Question: Basically in my 'Design' & 'Browser' the CSS of my JQuery Slider makes my ASP.NET buttons appear that way even though the actual CSS of the buttons appears behind and in the section it should be as shown below in the image.
am I referencing something wrong for the ASP side as the page functions how it should it's just the styling of it i might of got wrong or maybe have something I shouldn't have , so my question is Can you think of anything wrong with this which could cause the problems I have at hand?
'''
<%@ Page Language="VB" AutoEventWireup="false" CodeFile="MachineSweepLite.aspx.vb" Inherits="Production_MachineSweepLite" %>
<%@ Register assembly="AjaxControlToolkit" namespace="AjaxControlToolkit" tagprefix="asp" %>
<!DOCTYPE html PUBLIC "-//W3C//DTD XHTML 1.0 Transitional//EN" "http://www.w3.org/TR/xhtml1/DTD/xhtml1-transitional.dtd" >
<html xmlns="http://www.w3.org/1999/xhtml">
<head id="Head1" runat="server">
<title></title>
<link href="jquery.mobile-1.4.2.css" rel="stylesheet" />
<link id="stylesheet" href="ControlStyle.css" rel="stylesheet" type="text/css" runat="server" />
<script type='text/javascript' src='http://code.jquery.com/jquery-1.8.3.js'> </script>
<script type='text/javascript' src='jquery.mobile-1.4.2.js' ></script>
<meta name="viewport" content="width=device-width; initial-scale = 1.0; maximum-scale=1.0; user-scalable=no" />
</head>
<body background="../icons/Building-Confidence-logo.jpg" onload="init();">
<form id="form1" runat="server" class="formbackground">
<h1 runat="server" id="pageTitle"> </h1>
<asp:GridView ID="GridView1" runat="server" DataSourceID="SqlDataSource1"
AutoGenerateColumns="False" BackColor="White" Width="100%"
style="font-size: xx-large">
<AlternatingRowStyle BackColor="#CCFFFF" />
<Columns>
<asp:BoundField DataField="Questions" HeaderText="Questions" SortExpression="Questions" />
<asp:TemplateField ItemStyle-Width="15%">
<ItemTemplate>
<div style="height: 50px; float: left; width: 27%;">
<%-- <label for="quesTion"></label>--%>
<select name="quesTion" id="quesTion" data-role="slider" runat="server">
<option value="Yes" selected="selected">Yes</option>
<option value="No">No</option>
</select>
</div>
</ItemTemplate>
</asp:TemplateField>
</Columns>
</asp:GridView>
<asp:SqlDataSource ID="SqlDataSource1" runat="server"
ConnectionString="<%$ ConnectionStrings:saleConnectionString %>" SelectCommand="Select AreaID, QuestionID, Questions From (Select AreaID, Question1,
Question2,
Question3,
Question4,
Question5,
Question6,
Question7
From MachineSweepQuestions) x
UNPIVOT
(
Questions
For QuestionID in (Question1, Question2, Question3, Question4, Question5, Question6,Question7)
) unpiv Where AreaID = @AreaID">
<SelectParameters>
<asp:QueryStringParameter Name="AreaID" QueryStringField="AreaID" />
</SelectParameters>
</asp:SqlDataSource>
<div style="width: 300px">
<asp:Button ID="backBtn" runat="server" Text="Back" cssclass="classname"
Height="50px" Width="90px" />
&nbsp;<asp:Button ID="checkBtn" runat="server" Text="Complete Check" cssclass="classname"
Height="50px" Width="149px" />
</div>
</form>
</body>
</html>
'''
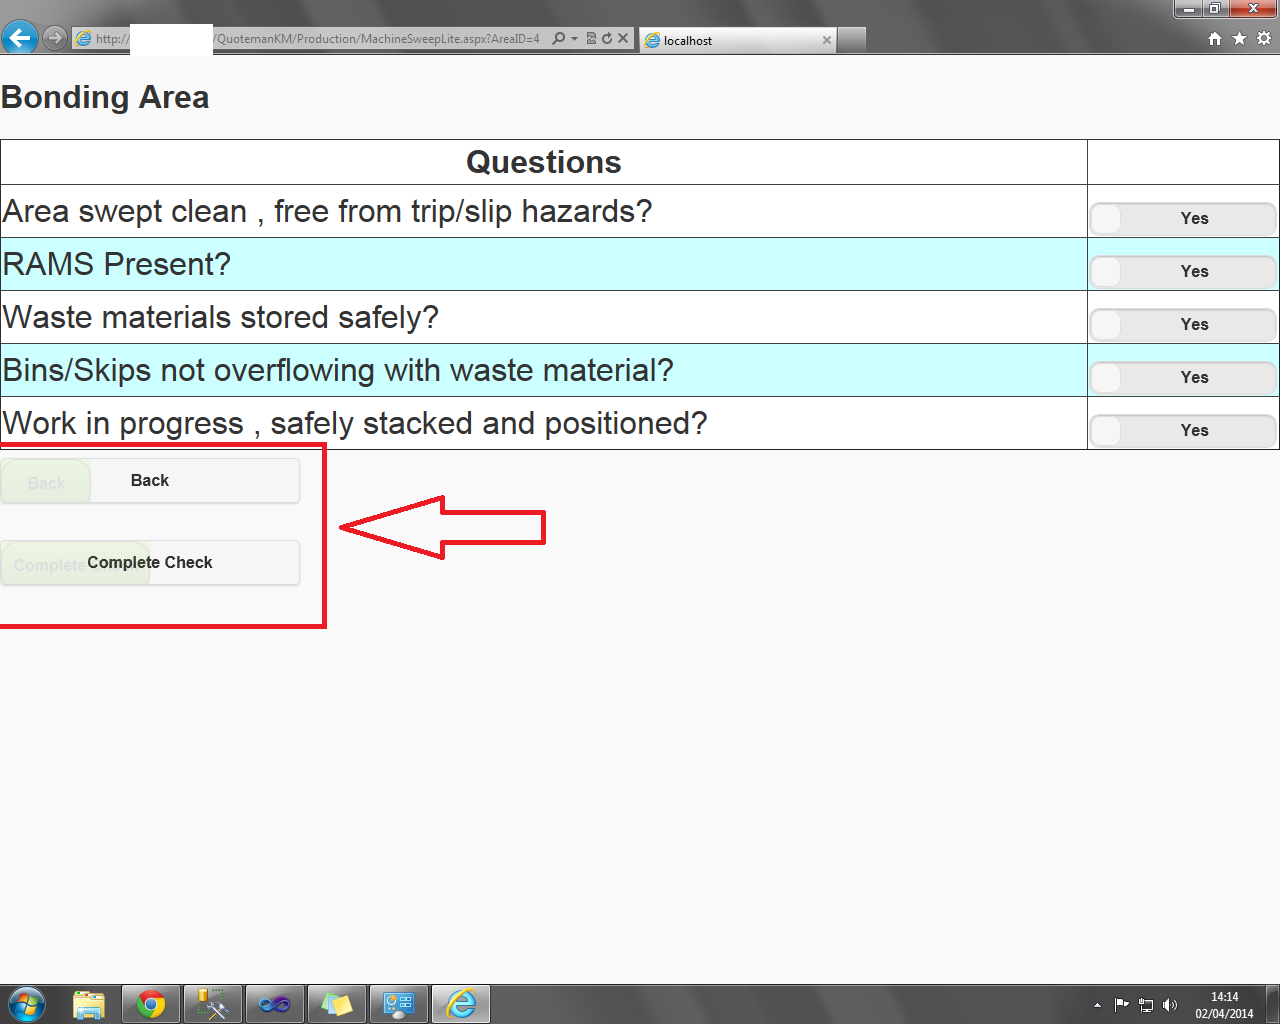
Answer: You have JQuery Mobile referenced on the page, which will set it's own styles. You could set a theme swatch on the buttons to set one of the default mobile styles,<URL>
Or you could use the theme roller the create a custom theme.<URL>
The other option is to override the style which can be tricky. Here is a question discussing the issue and how you might be able to override. <URL>